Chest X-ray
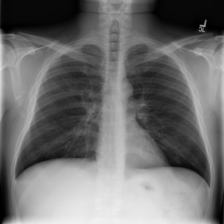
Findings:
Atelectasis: negative
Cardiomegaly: negative
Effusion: negative
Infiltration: negative
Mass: negative
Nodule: negative
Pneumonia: negative
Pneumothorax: negative
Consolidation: negative
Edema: negative
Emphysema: negative
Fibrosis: negative
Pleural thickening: negative
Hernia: negative